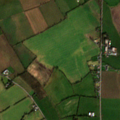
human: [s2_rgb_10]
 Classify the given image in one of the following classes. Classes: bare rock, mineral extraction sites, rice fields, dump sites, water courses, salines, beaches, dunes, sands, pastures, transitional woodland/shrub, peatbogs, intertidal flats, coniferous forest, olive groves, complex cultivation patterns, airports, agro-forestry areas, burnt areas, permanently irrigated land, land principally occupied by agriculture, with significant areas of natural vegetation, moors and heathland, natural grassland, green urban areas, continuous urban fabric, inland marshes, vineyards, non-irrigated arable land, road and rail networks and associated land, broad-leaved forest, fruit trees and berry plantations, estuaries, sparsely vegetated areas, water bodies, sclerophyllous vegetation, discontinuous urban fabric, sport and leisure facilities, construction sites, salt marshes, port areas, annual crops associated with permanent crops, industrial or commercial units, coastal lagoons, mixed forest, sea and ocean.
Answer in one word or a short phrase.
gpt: non-irrigated arable land, pastures